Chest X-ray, PA view. Patient: 40 years old, sex M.
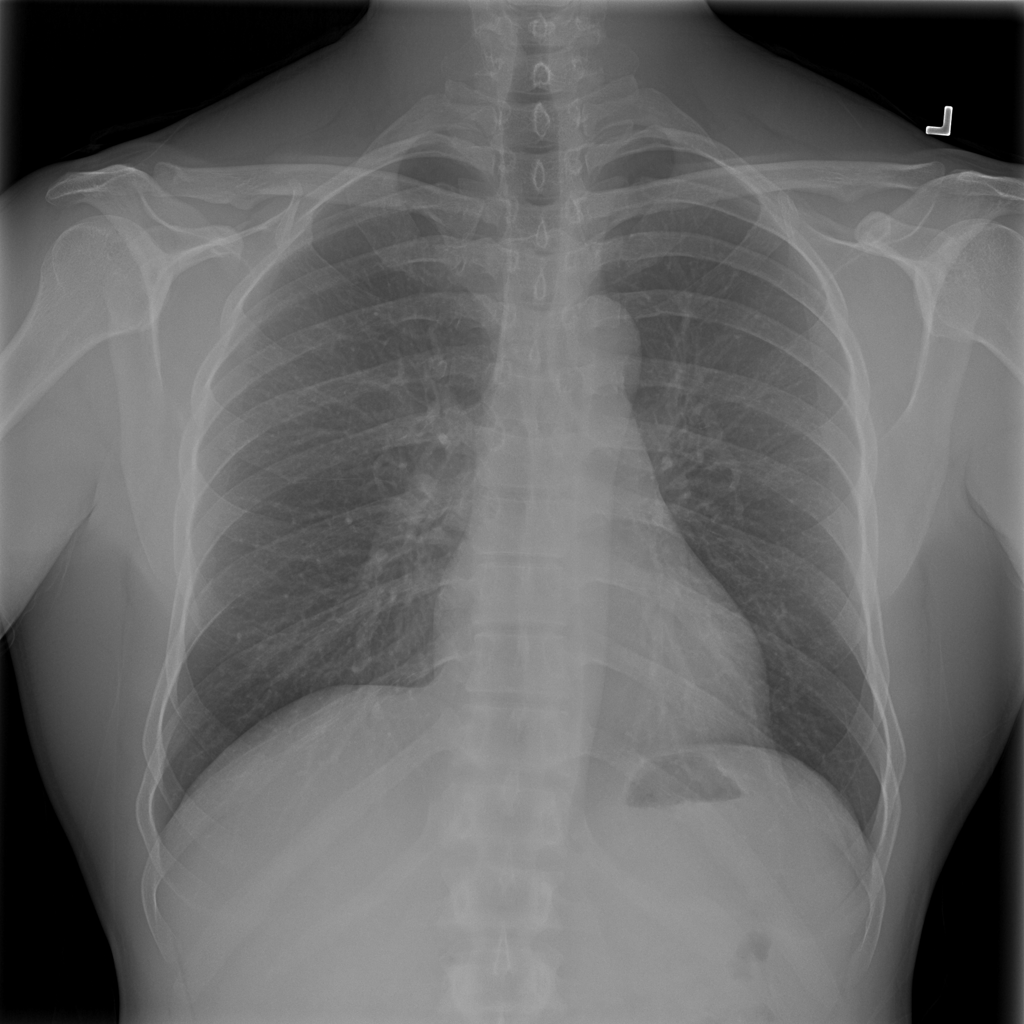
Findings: No Finding